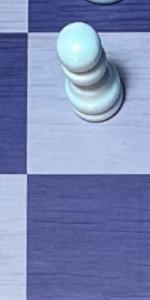
Label: Empty